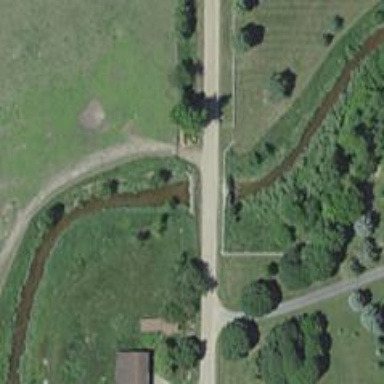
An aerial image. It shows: Culvert tunnel.